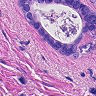
Metastatic tissue present: yes